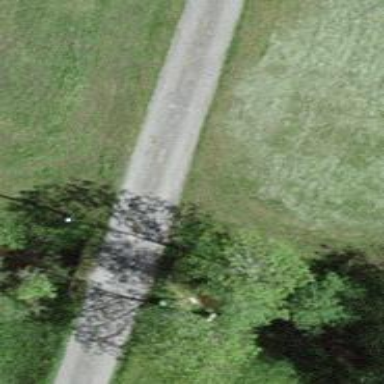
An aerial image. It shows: Paved unclassified road with bridge.